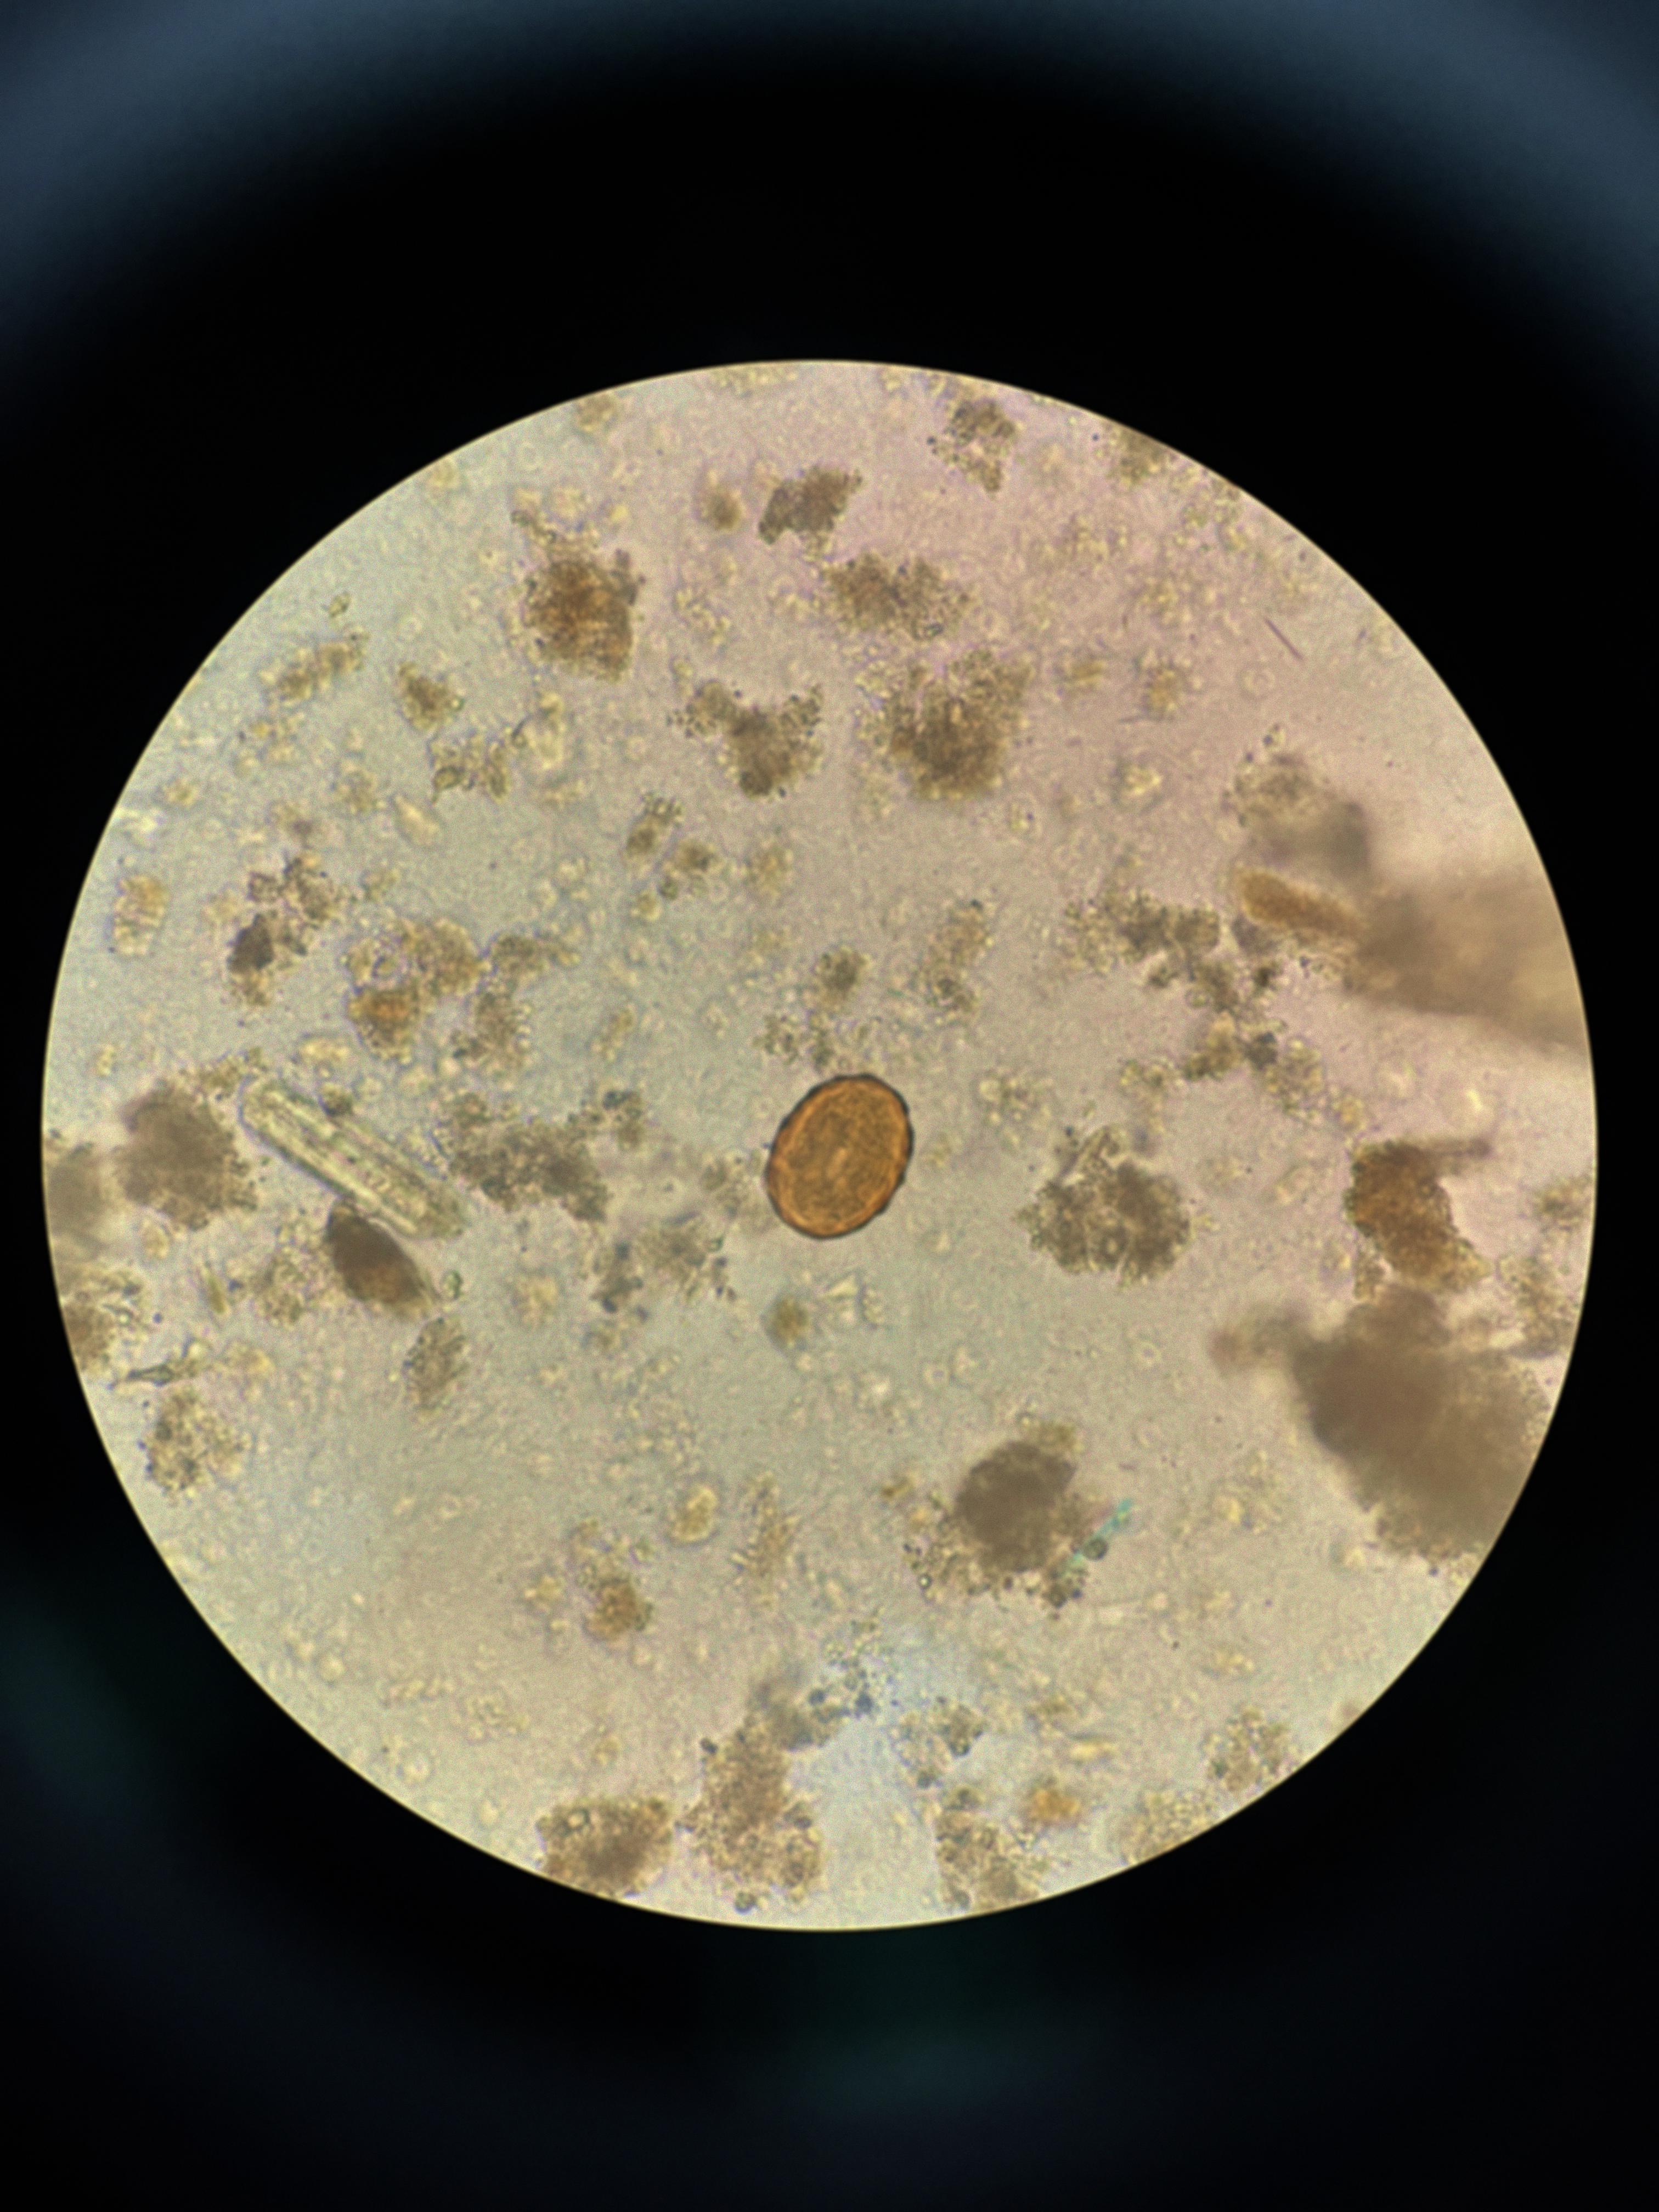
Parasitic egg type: Ascaris lumbricoides